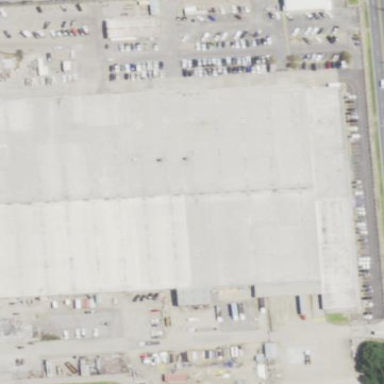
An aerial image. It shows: Warehouse building.